Aerial crown-view tile of a tropical tree (Barro Colorado Island, Panama), acquired 20241014:
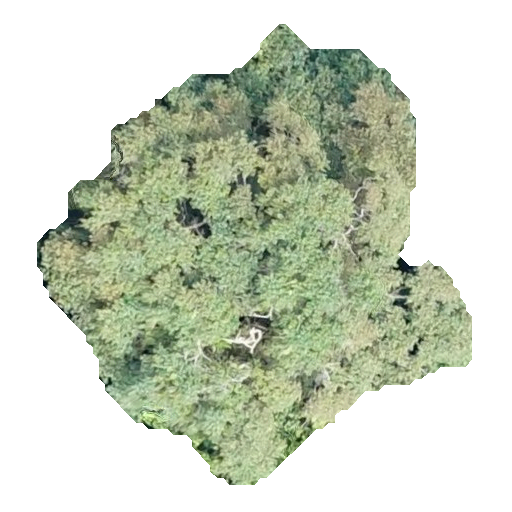
Species: Chrysophyllum cainito
GBIF accepted scientific name: Chrysophyllum cainito
Crown area: 189.911 m²